Question: I'm starting to work with NVD3.js and I'm a little lost about the configurations possible with this tool.
I want to configure many items like:
- -
These are my doubts, can someone help me with the or with ?
Found how to display the label for every bar on x axis:
In the nv.d3.js edit the function 'nv.models.multiBarChart'. In this line: 'reduceXTicks = true', set the value to 'false'.
Just add this line to your 'nv.addGraph' function:
'''
chart.reduceXTicks('false');
'''
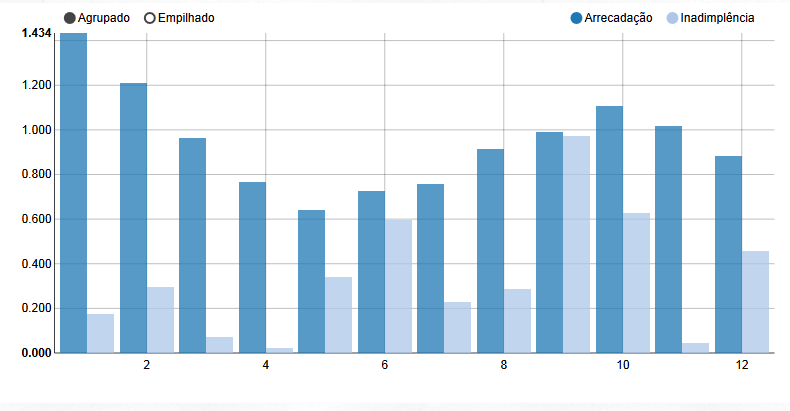
Answer: Thanks for all replies, but I've done it by myself:
Add 'chart.reduceXTicks('false');' to your 'nv.addGraph()' function, like this:
'''
nv.addGraph(function () {
var chart = nv.models.multiBarChart();
chart.reduceXTicks(false);
return chart;
});
'''
'''
d3.selectAll("rect.nv-bar").on("click", function (d) { // You can pass d to function to recover x ou y value of the bar
// Whatever you want to do on click
});
'''
If someone has a better solution, please comment here.